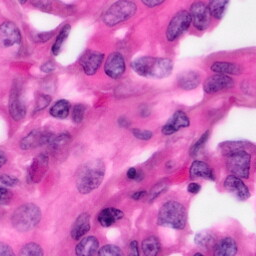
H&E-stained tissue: Pancreatic